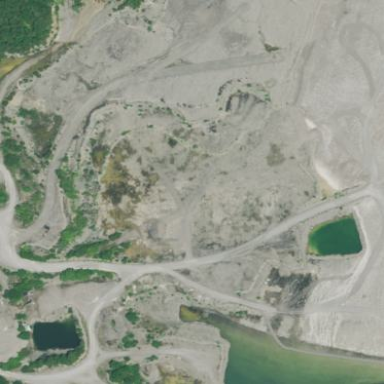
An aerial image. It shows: Quarry area.